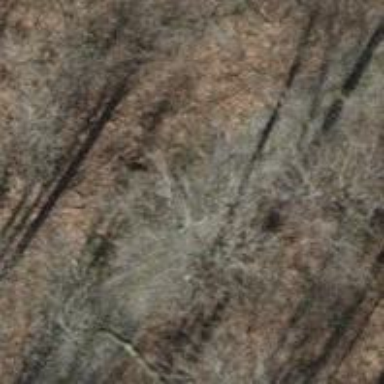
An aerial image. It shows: Unpaved track road.